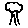
Label: tree